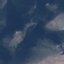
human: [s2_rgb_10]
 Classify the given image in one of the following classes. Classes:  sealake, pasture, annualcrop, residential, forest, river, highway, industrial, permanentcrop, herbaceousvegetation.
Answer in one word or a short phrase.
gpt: HerbaceousVegetation